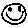
Label: smiley face